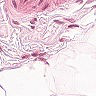
Metastatic tissue present: no